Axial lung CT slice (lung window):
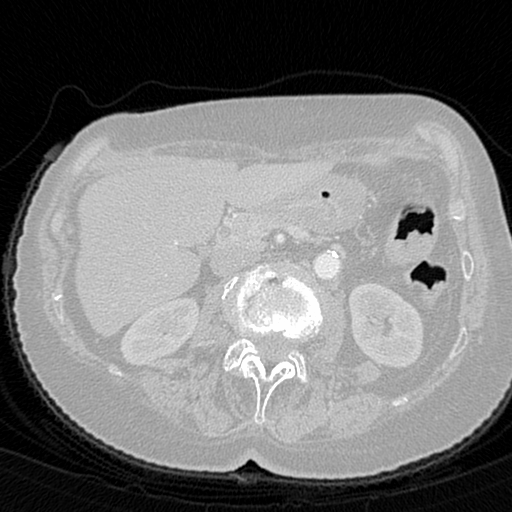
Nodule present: no